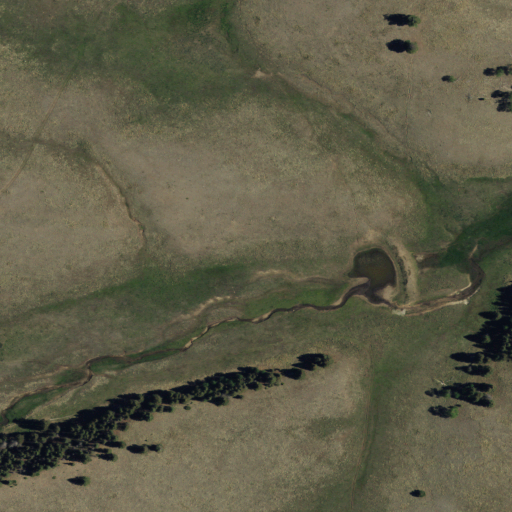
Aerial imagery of depression(s) in New Mexico named Rincon Negro containing grassland, shrub, deciduous forest, herbaceous wetlands, woody wetlands, and evergreen forest